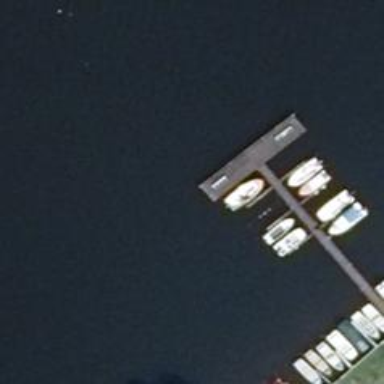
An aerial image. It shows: Man-made pier.